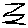
Label: zigzag